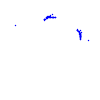
Particle: proton